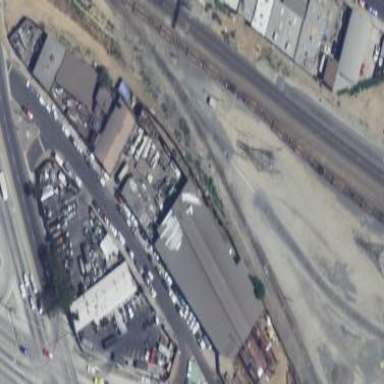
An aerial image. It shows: Warehouse.